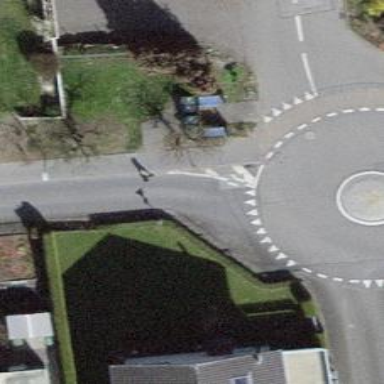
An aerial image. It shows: Road with "give way" sign.